Question: I am new in Dapper. When user selects an Item-name in drop-down style Text-box and click Select Button , then that particular row should be added in datagridview.
Problem is that txt_sell_item.Text does not retrive value and add it in datagridview. Instead if i just write ItemName='bread' in my query it works. ('bread' is an item in my ItemName Column in database)
[ I also bind my datagridview with Order Class]
My Select Button Click Event is.
'''
using (IDbConnection db = new SqlConnection(ConfigurationManager.ConnectionStrings["Connection"].ConnectionString))
{
if (db.State == ConnectionState.Closed)
db.Open();
string query = "SELECT *FROM tbl_ItemDetail WHERE ItemName='{txt_sell_item.Text}'";
ordersBindingSource.DataSource = db.Query<Orders>(query, commandType: CommandType.Text);
dataGridView1.Refresh();
}
'''
My Order Class is...
'''
using System;
using System.Collections.Generic;
using System.Linq;
using System.Text;
using System.Threading.Tasks;
namespace test
{
public class Orders
{
public int ItemId { get; set; }
public string ItemName { get; set; }
public string Brand { get; set; }
public string Category { get; set; }
public int Quantity { get; set; }
public int Price { get; set; }
}
}
'''
My GUI is

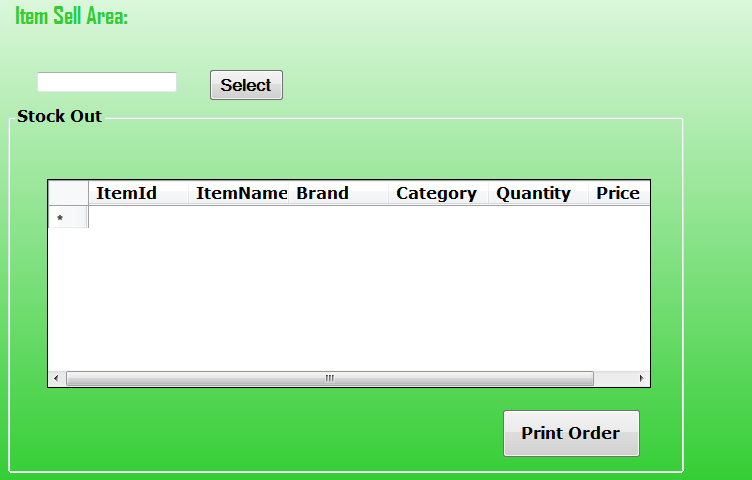
Answer: This has nothing to do with Dapper, but it is an error on your query string.
You should write it as (just adding the initial $ to understand your txt_sell_item.Text)
'''
string query = $"SELECT * FROM tbl_ItemDetail WHERE itemName='{txt_sell_item.Text}'";
'''
However you don't concatenate together strings to build sql command but you need to use a parameterized query.
So the query text becomes
'''
string query = "SELECT *FROM tbl_ItemDetail WHERE ItemName=@ItemName";
'''
and the command is
'''
ordersBindingSource.DataSource = db.Query<Orders>(query, new {ItemName = txt_sell_item.Text});
'''